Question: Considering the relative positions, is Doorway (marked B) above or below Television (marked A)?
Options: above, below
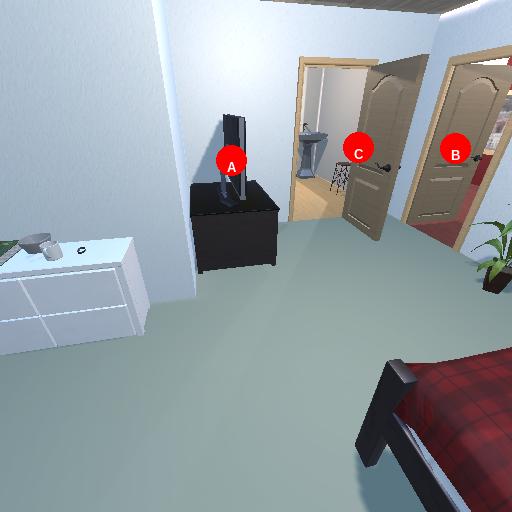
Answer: above